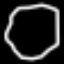
Label: octagon